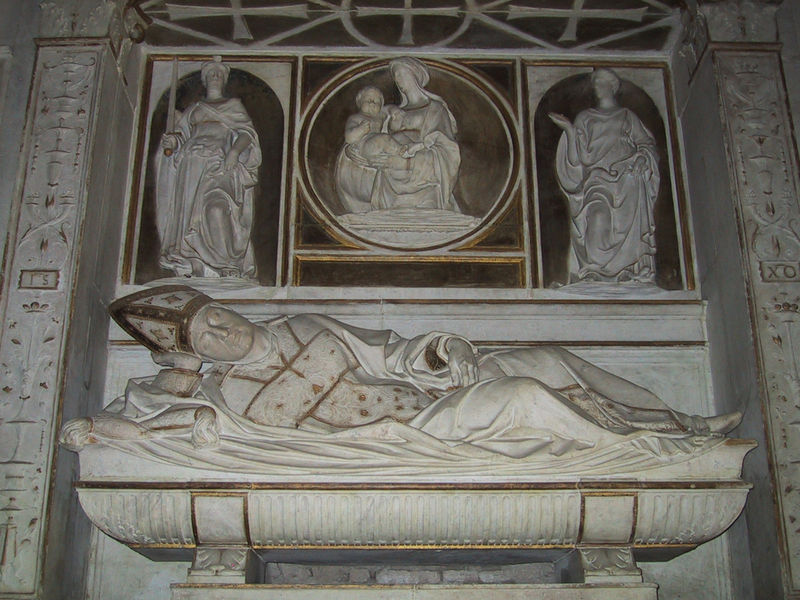
Titel: Grabmal des Bischof Pietro da Vicenza
Künstler: Andrea Sansovino
Standort: Rom, S. Maria in Aracoeli (EU - I - Latium)
Schlagwörter: kopf, mann, schlaf, umhang, weiß, frauen, braun, frau, hut, marmor, schwarz, stützen, tuch, muster, arm, augen, gesicht, stein, tod, kirche, figur, gewand, gold, decke, kind, krone, rund, skulptur, schärpe, relief, schrift, sofa, liegen, ruhen, schlafen, baby, figuren, bischof, kissen, verzierung, bett, stuck, laken, liegend, stola, medaillon, kirch, kreuz, religion, schwert, liege, skulpturen, sarg, statuen, christus, grab, jesus, aufgestützt, priester, mitra, kanape, heilige, maria, madonna, zepter, grabmal, mamor, groteske, jesuskind, sarkophag, lagern, katholisch, bischoff, pabst, kasel